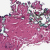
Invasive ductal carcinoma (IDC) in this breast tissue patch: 0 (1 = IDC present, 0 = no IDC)